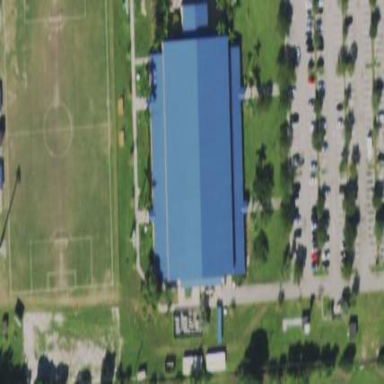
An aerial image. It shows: Sports center building.